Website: lowes
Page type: customer-info-address
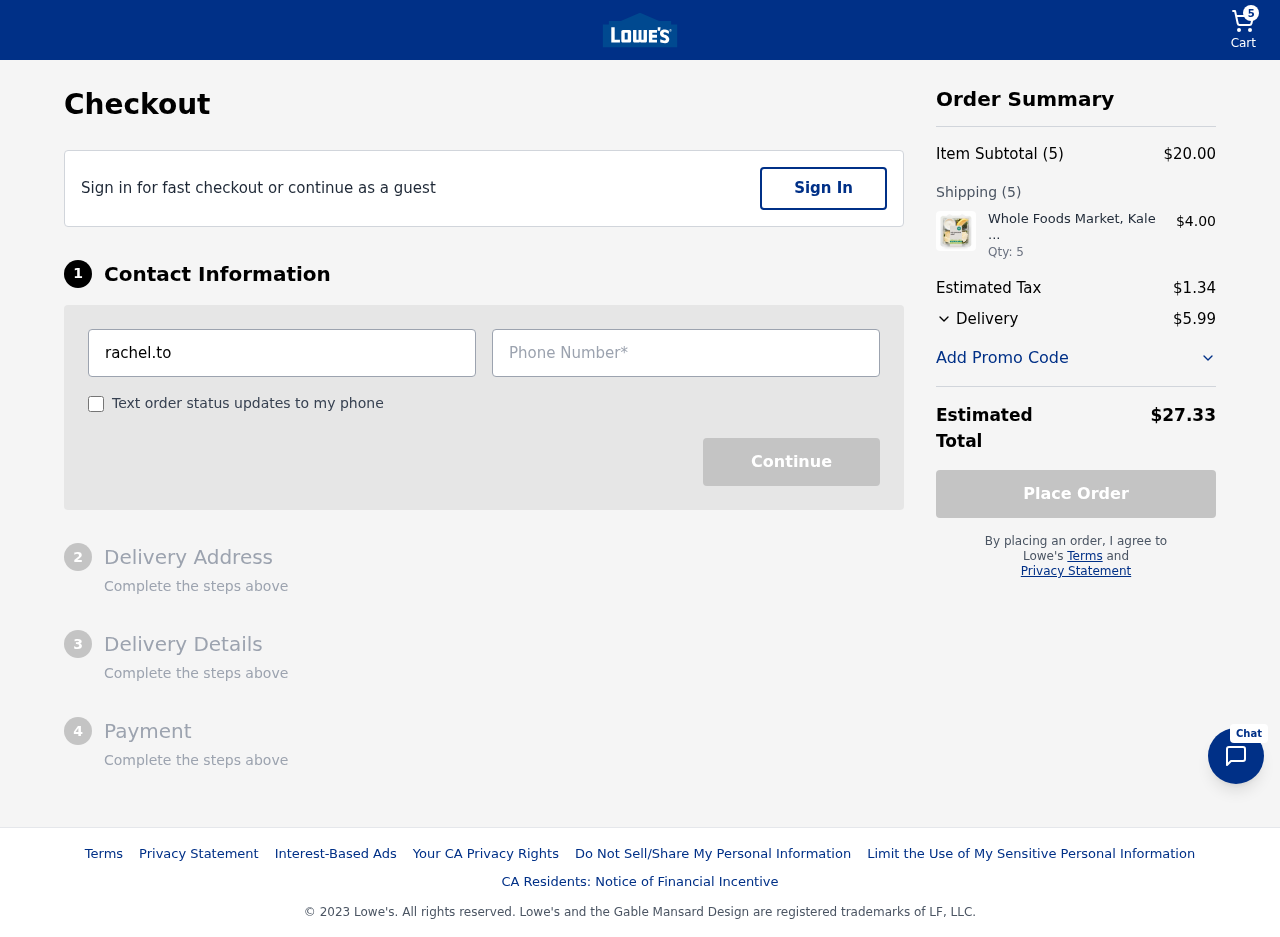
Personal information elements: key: PII_EMAIL
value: rachel.todd@yahoo.com
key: PII_PHONE
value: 3304234679
Product elements: key: PRODUCT1_NAME
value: Whole Foods Market, Kale Parmesan Salad, 4.3 oz
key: PRODUCT1_PRICE
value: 4
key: PRODUCT1_QUANTITY
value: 5
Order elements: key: ORDER_NUM_ITEMS
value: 5
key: ORDER_SUBTOTAL
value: $20.00
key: ORDER_NUM_ITEMS2
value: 5
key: ORDER_TAX
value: $1.34
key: ORDER_SHIPPING_COST
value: $5.99
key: ORDER_TOTAL
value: $27.33